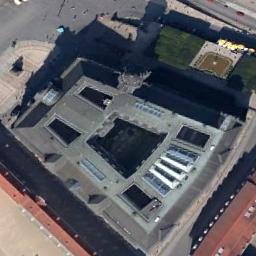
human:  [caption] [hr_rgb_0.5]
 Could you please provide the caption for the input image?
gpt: The church with a tower and the rest of the church has some gray roofs .

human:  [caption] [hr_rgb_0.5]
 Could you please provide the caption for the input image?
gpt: A church with a trapezoidal gray roof .

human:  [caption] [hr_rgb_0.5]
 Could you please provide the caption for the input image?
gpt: It was a church, In the middle of a wood .

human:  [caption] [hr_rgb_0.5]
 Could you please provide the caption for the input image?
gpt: There is a church on the open place .

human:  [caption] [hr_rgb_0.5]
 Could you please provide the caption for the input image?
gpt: There are many buildings near the church .